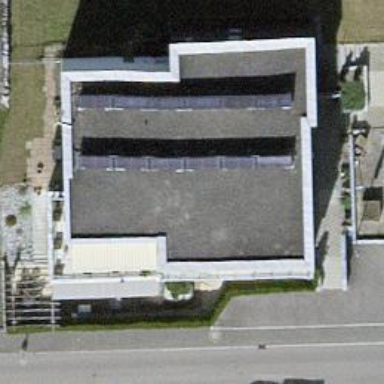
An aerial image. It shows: Solar power generator with photovoltaic panels.